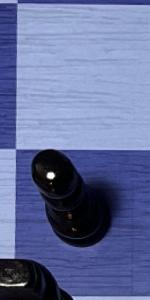
Label: Pawn_Black